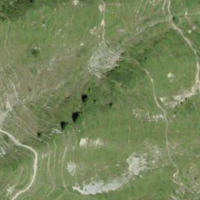
EUNIS habitat code: 26
Species observed at this site:
Arcyptera fusca
Dryas octopetala